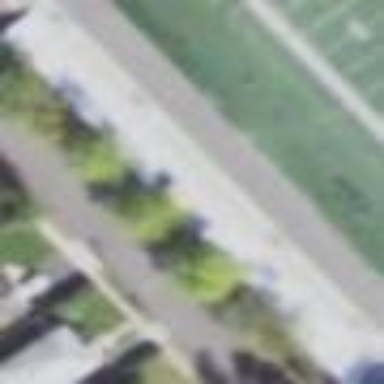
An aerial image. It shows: Bleachers on leisure land.